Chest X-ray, PA view. Patient: 44 years old, sex F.
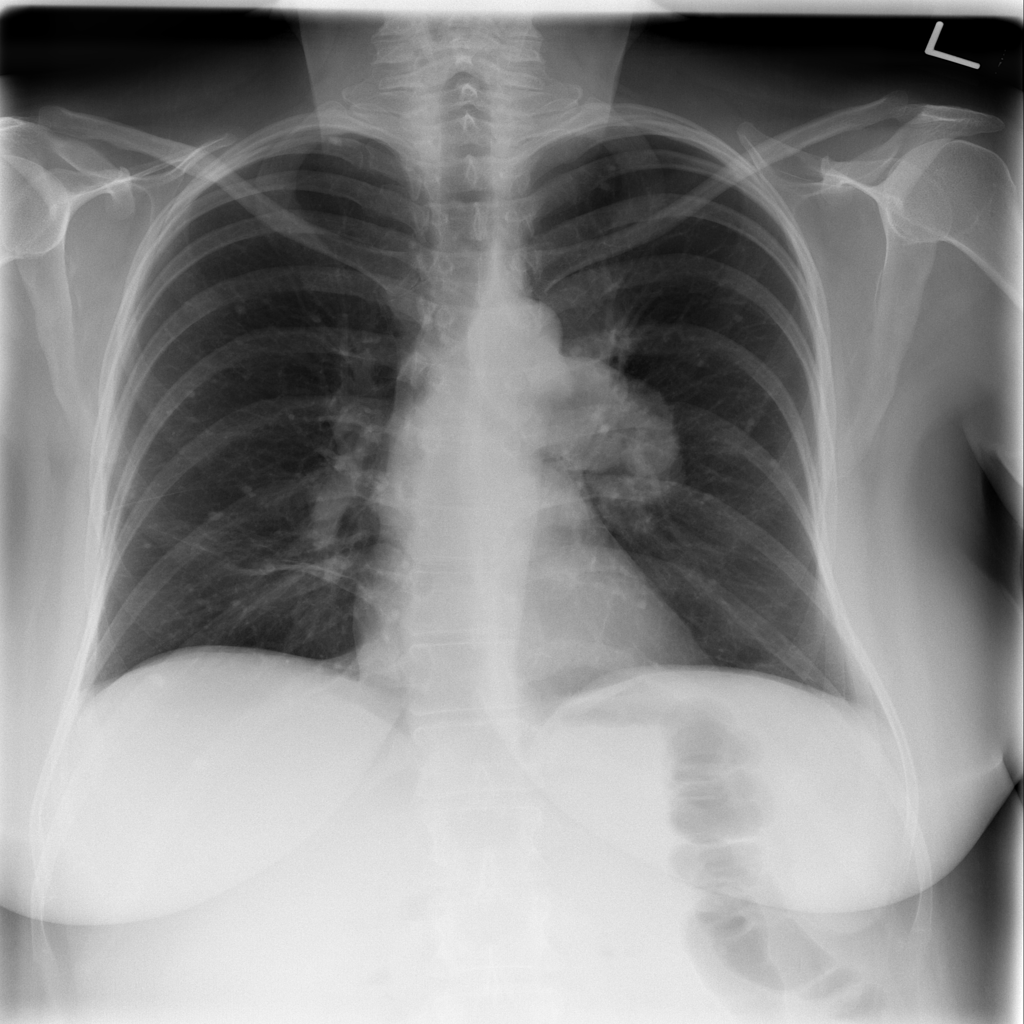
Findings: Atelectasis, Mass, Nodule